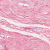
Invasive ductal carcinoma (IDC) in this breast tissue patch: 0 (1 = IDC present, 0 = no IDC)